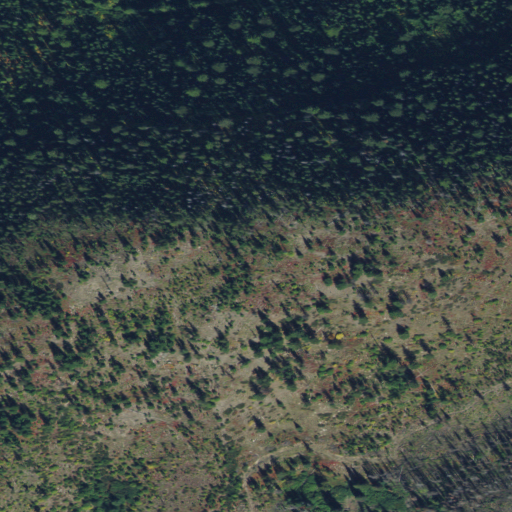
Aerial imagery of mountain in Montana named Wagon Mountain containing evergreen forest, shrub, and grassland